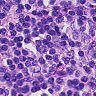
Metastatic tissue present: no